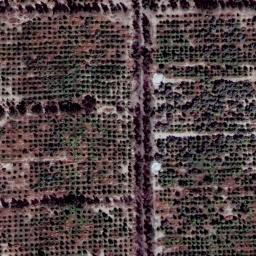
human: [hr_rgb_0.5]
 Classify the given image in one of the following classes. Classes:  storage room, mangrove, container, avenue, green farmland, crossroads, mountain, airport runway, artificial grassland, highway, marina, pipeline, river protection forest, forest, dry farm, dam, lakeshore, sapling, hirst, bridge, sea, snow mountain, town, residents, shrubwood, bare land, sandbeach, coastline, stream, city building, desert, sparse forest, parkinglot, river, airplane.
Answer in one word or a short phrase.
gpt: dry farm